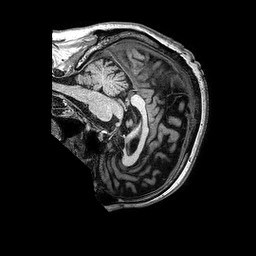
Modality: T1w
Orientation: sagittal
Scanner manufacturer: philips
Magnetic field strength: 3 T
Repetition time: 0.006628 s
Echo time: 0.002966 s